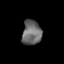
Tissue: skin
Cell type: Epithelial cells
Senescence score: 0.2097
Nuclear area (px): 468
Mean DAPI intensity: 105.682